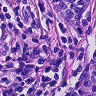
Metastatic tissue present: no